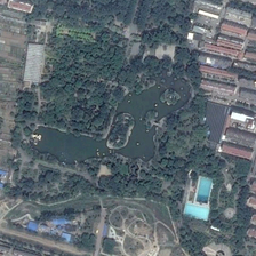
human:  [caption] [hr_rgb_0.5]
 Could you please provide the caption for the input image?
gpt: There are a park boat and two pools by several apartments.

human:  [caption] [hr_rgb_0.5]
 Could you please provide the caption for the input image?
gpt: the park with forest and a lake with mid lake island is betweeen two neighborhoods .

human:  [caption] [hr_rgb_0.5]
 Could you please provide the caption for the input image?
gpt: this peaceful park with a pond sits next to a dense residential area .

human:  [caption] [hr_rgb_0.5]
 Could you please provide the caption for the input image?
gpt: the park with a lake is next to farmlands and buildings with red roofs .

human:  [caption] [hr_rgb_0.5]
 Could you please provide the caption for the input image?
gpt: There are some ponds with boats and two swimming pools beside some apartment buildings in the park.